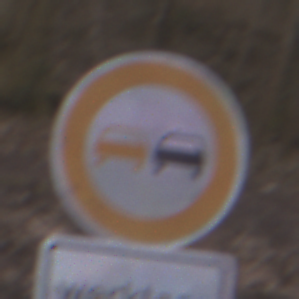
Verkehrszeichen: Ueberholverbot
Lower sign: ZeitangabenMitBeschraenkungAufWochentage1
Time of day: MorningAfternoon
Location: Outdoor (Nature)
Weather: Overcast
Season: Autumn
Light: Natural